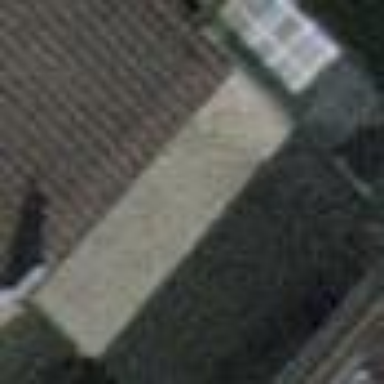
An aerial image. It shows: Group of garages.